Interaction volume radius: 5 \u00c5
Interaction volume height: 10 \u00c5
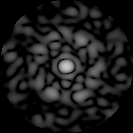
Disorder parameter: 0.8056